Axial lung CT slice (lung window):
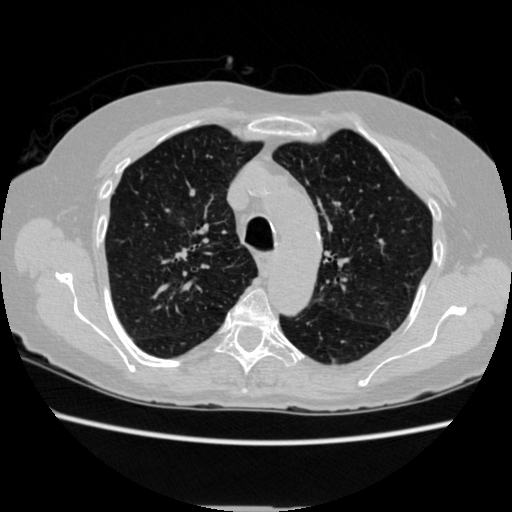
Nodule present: no